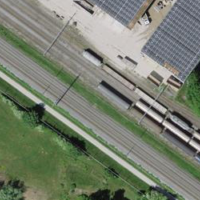
EUNIS habitat code: 57
Species observed at this site:
Trifolium pratense
Euphorbia cyparissias